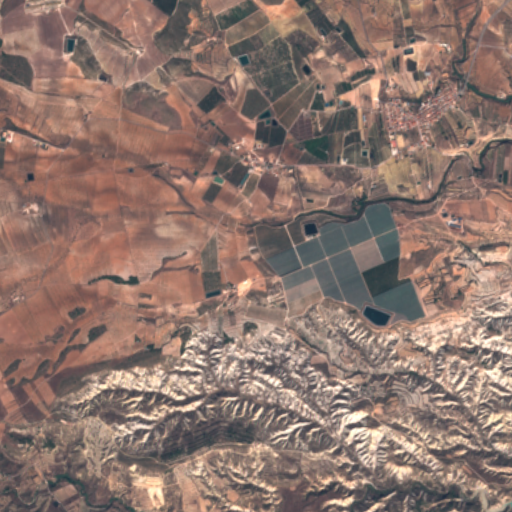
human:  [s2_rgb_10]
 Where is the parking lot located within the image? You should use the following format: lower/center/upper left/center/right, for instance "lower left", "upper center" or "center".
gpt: The parking lot is located in the lower center of the image.
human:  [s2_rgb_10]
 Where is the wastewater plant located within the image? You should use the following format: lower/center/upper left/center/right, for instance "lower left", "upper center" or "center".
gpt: The wastewater plant is located in the upper right of the image.
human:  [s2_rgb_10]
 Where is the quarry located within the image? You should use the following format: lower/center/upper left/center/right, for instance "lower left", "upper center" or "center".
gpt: There is no quarry in the image.